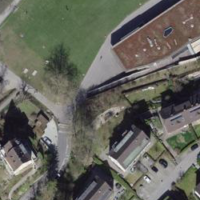
EUNIS habitat code: 55
Species observed at this site:
Milvus migrans